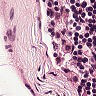
Metastatic tissue present: no